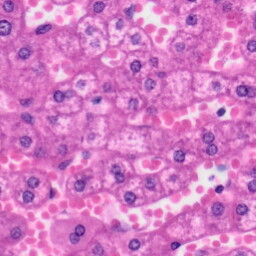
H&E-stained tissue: Liver